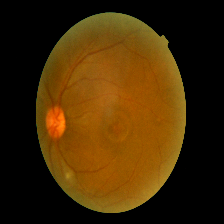
Diabetic retinopathy grade: Mild